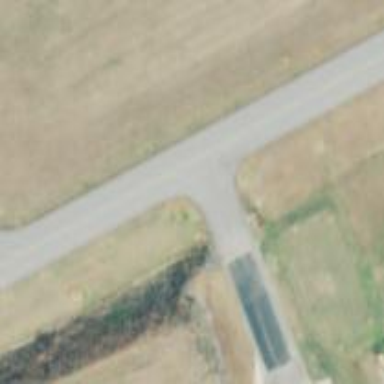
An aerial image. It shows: Image of taxiway at airport.